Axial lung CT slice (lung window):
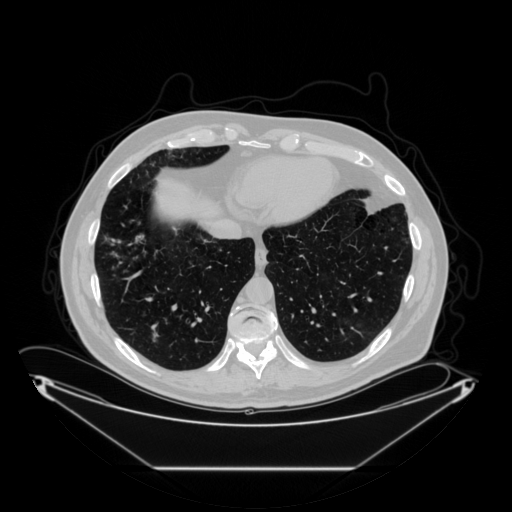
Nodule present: no